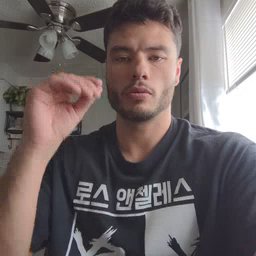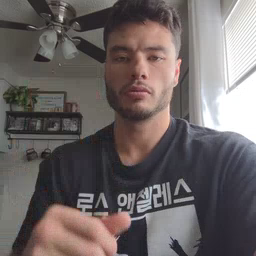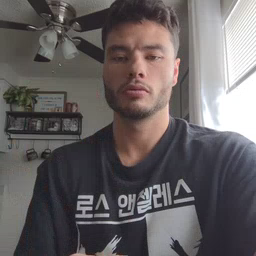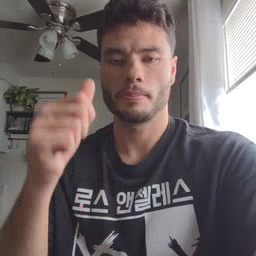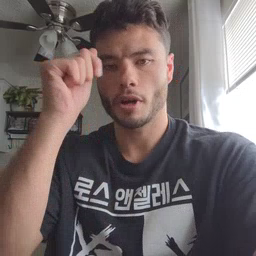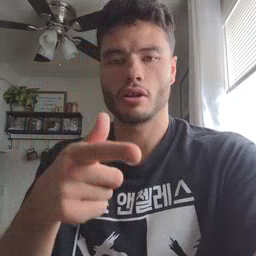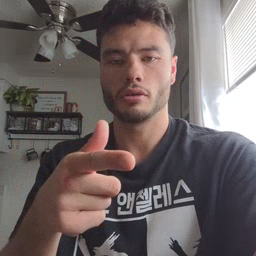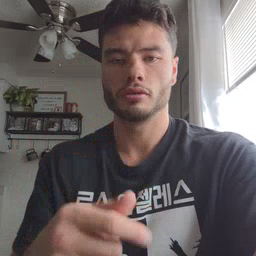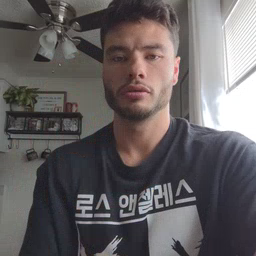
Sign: brother